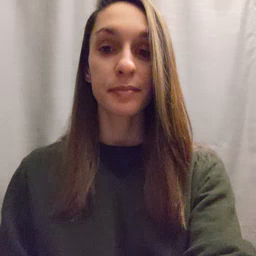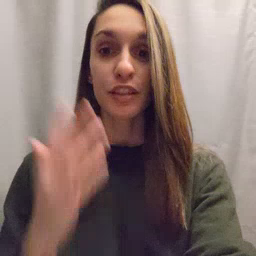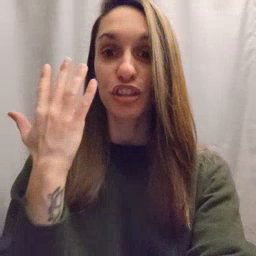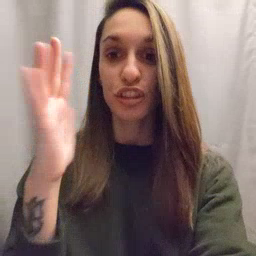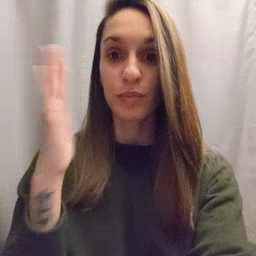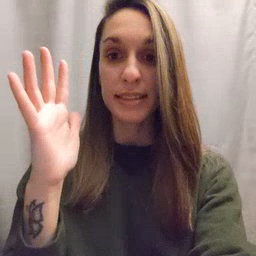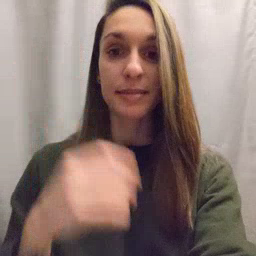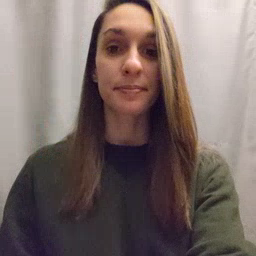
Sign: tree